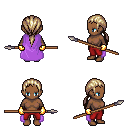
a pixel art fantasy rpg character, female body template, human, dark skin, lavender cape, red pants, white blonde ponytail hairstyle, gold gloves, spear, four views (front, back, left, right), 2x2 character sprite sheet, small pixel art, hard edges, no anti-aliasing